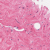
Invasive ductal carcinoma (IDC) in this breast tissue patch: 0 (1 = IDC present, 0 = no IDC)